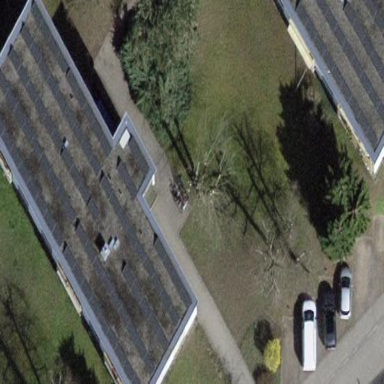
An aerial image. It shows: Building with apartments and flat roof.